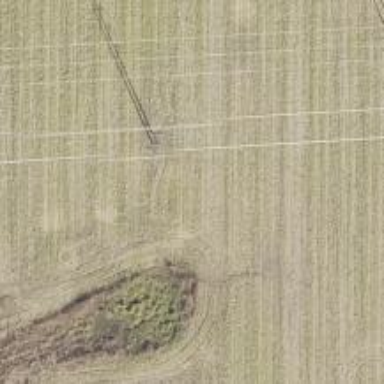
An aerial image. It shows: Power pole.